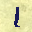
Label: 1